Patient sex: M
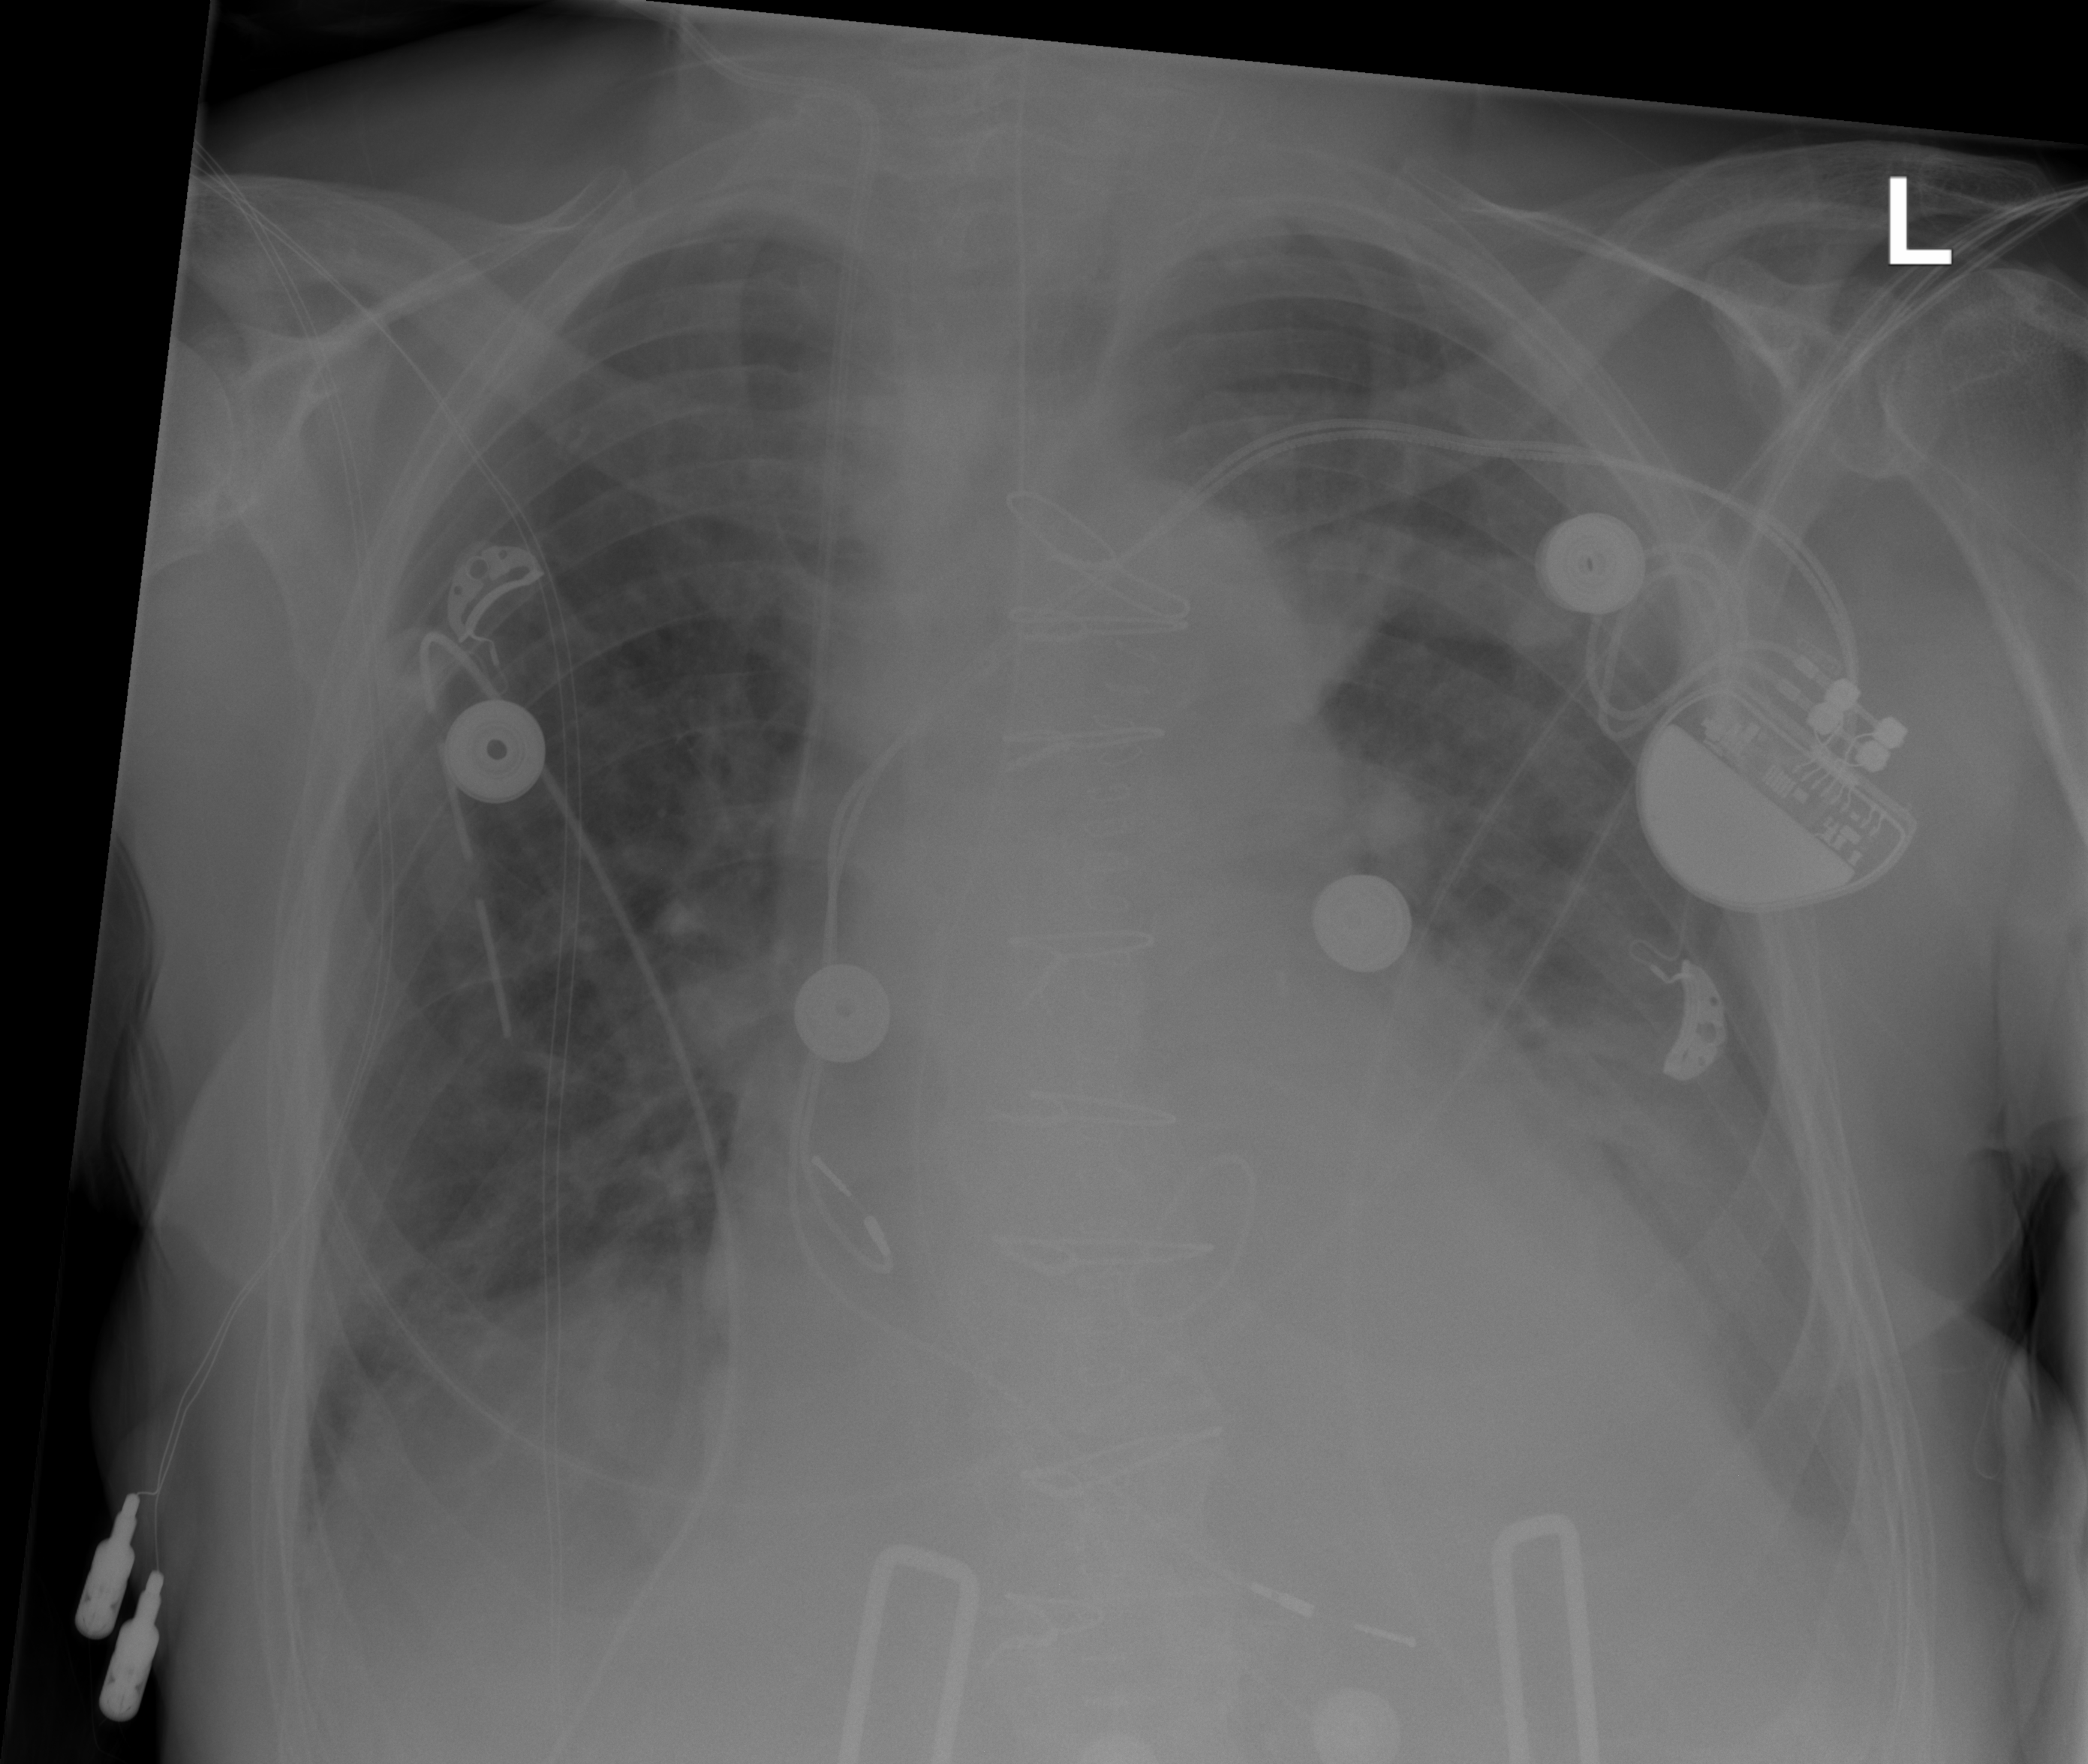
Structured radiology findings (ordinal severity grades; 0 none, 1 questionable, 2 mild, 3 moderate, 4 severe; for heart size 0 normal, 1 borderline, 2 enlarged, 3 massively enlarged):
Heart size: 2
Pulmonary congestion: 2
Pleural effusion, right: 0
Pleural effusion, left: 2
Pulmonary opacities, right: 2
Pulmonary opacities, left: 2
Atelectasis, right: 2
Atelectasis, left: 2